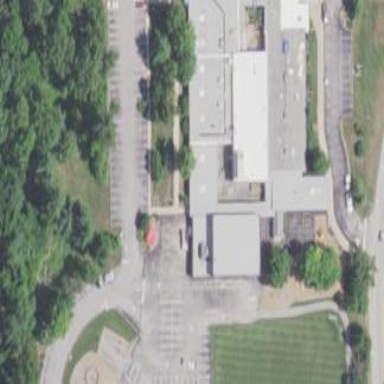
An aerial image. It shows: School.